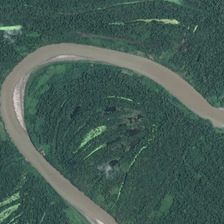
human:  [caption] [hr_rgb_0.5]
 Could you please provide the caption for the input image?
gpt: many green trees are in two sides of a curved khaki river .

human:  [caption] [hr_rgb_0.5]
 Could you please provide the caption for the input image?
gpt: many green trees are in two sides of a curved khaki river .

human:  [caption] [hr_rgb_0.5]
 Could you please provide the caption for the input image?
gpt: many green trees are in two sides of a curved khaki river .

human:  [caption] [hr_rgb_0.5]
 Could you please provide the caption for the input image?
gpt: many green trees are in two sides of a curved khaki river .

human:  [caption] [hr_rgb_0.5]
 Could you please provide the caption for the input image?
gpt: many green trees are in two sides of a curved khaki river .